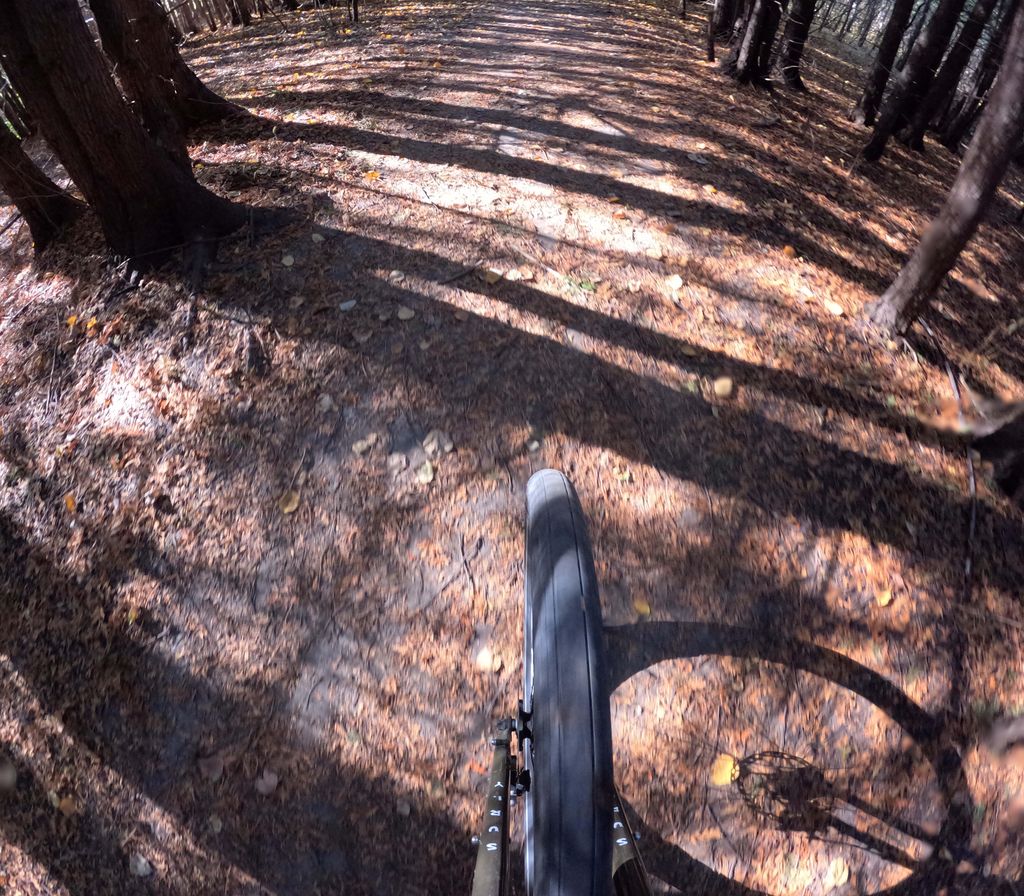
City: ottawa-gatineau